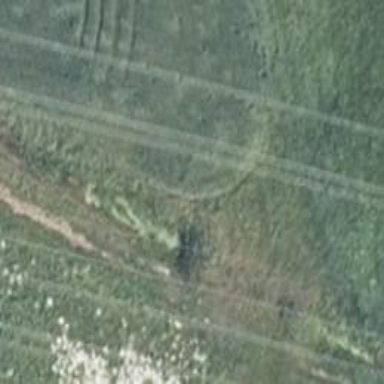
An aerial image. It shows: Culvert tunnel.